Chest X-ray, PA view. Patient: 47 years old, sex M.
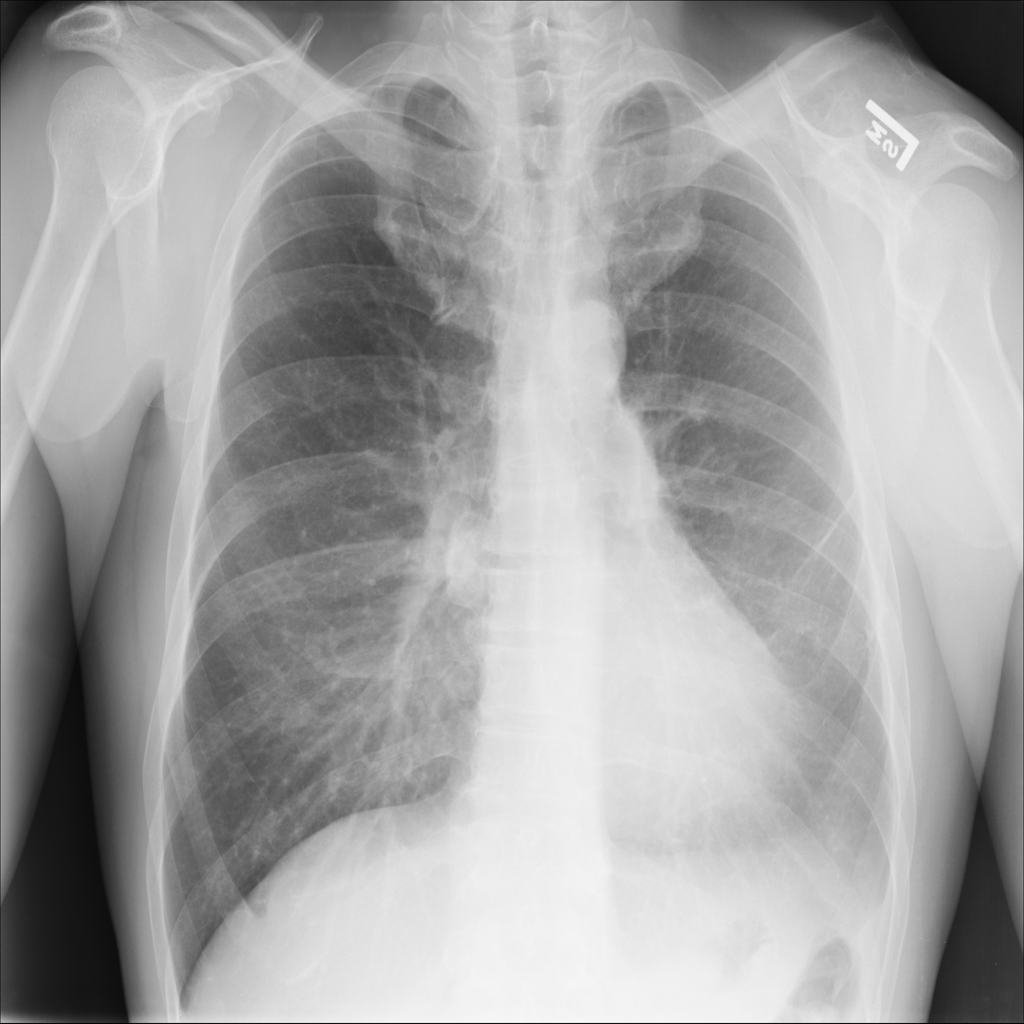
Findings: Pleural_Thickening